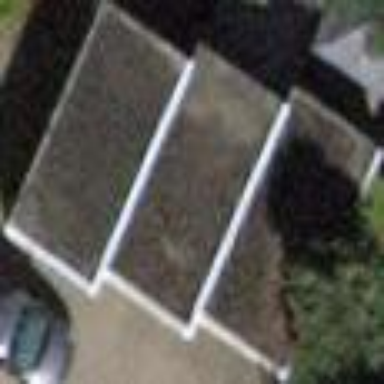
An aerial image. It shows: Group of garages.